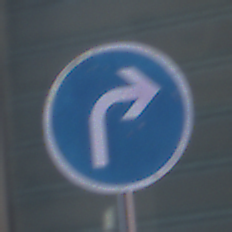
Verkehrszeichen: VorgeschriebeneFahrtrichtungRechts
Umgebung: Outdoor, Urban
Tageszeit: MorningAfternoon
Wetter: PartlyCloudy
Licht: Natural
Jahreszeit: NotSpecified
Kontrast: MediumContrast